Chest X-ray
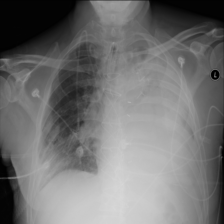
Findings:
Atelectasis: negative
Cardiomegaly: negative
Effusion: negative
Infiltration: negative
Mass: negative
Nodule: negative
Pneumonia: negative
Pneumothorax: negative
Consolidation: negative
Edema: negative
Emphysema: negative
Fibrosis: negative
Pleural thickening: negative
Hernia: negative